Question: I'm kind of insane about not using the mouse. How do I get from the following starting location to the ending location. See screenshot!
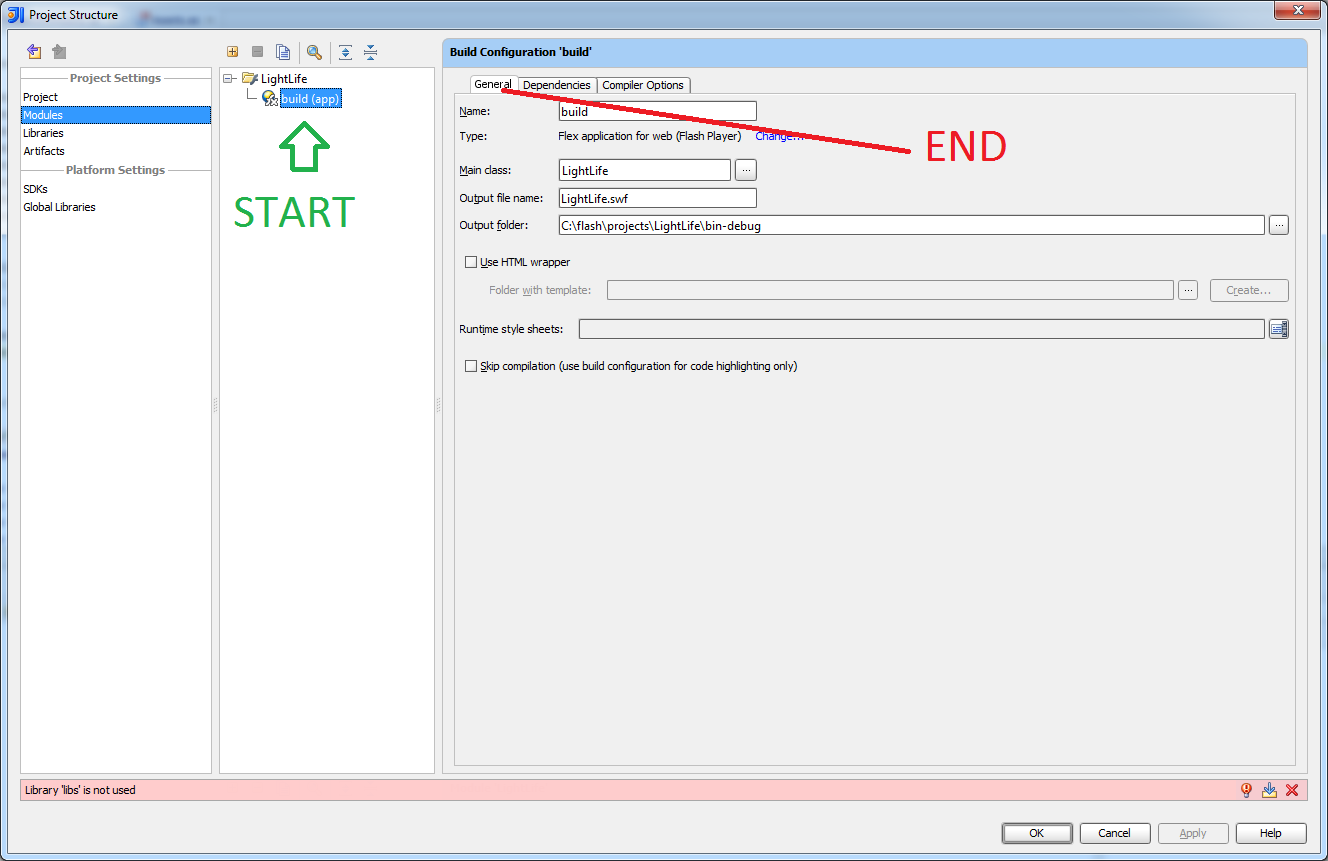
Answer: I'm afraid it's not possible at the moment, created a new issue, <URL>.